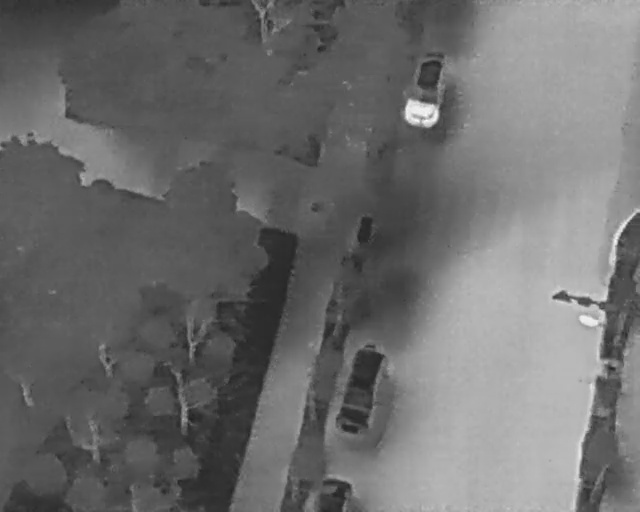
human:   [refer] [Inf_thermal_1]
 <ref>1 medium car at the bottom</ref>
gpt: <box>[[49, 91, 54, 100, 2]]</box>